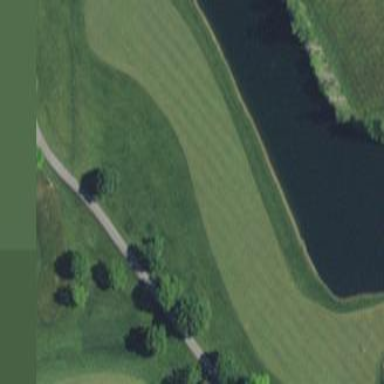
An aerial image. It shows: Golf fairway surrounded by grass.